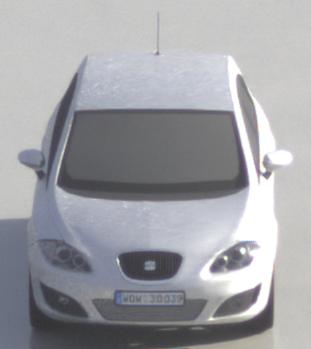
Make: SEAT
Model: Leon 1.4
Detailed model: Leon (1P)
Model produced from: 2009/04
Model produced until: 2010/08
Doors: 5
Color: white
Road condition: wet road
Daytime: morning or afternoon
Contrast: high contrast